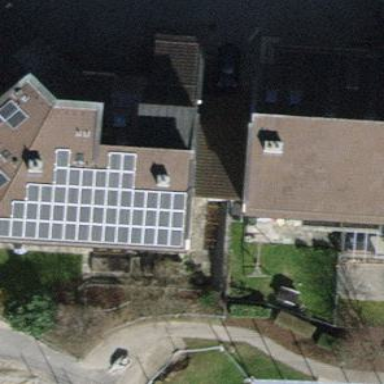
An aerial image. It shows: Solar power generator utilizing photovoltaic technology with solar photovoltaic panels.